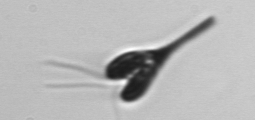
Label: Pyramimonas_longicauda